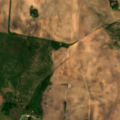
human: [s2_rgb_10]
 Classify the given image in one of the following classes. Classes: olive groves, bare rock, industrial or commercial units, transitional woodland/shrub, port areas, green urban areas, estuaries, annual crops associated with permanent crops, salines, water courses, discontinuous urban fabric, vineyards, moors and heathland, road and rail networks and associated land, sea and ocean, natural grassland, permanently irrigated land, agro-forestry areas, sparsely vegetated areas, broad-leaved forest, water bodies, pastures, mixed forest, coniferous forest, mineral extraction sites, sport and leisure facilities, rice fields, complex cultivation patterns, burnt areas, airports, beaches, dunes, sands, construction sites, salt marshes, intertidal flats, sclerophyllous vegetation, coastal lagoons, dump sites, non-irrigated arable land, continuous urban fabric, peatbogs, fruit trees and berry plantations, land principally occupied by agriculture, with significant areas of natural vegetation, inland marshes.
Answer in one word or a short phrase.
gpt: non-irrigated arable land, complex cultivation patterns, land principally occupied by agriculture, with significant areas of natural vegetation, transitional woodland/shrub